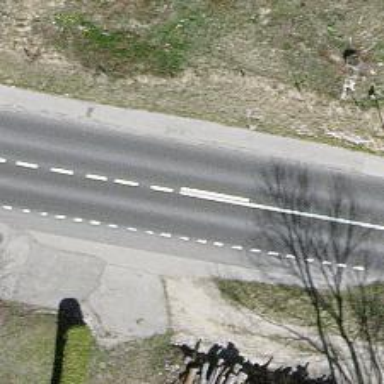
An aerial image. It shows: Unmarked crossing on the road.